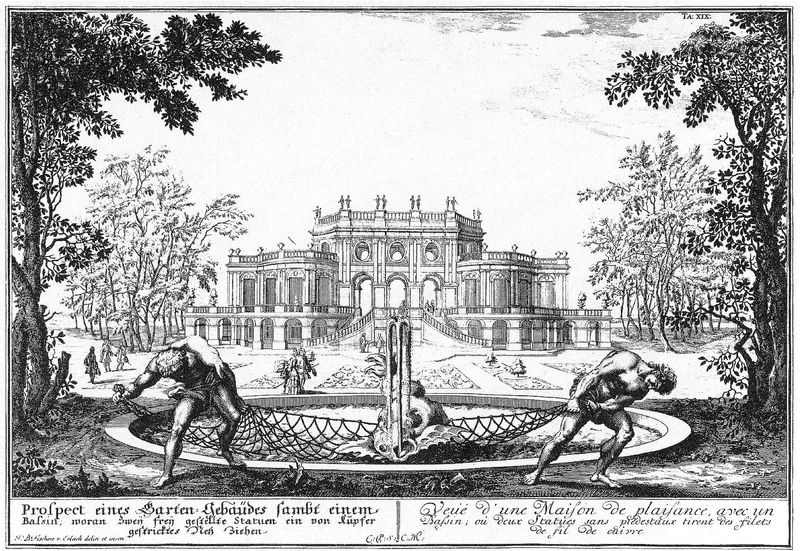
Titel: Entwurf zu einem Lusthaus auf komplexem Grundriss aus “Entwurf einer historischen Architektur”
Künstler: Johann Bernhard Fischer von Erlach
Schlagwörter: himmel, wasser, weiß, wolken, bäume, menschen, fenster, männer, schwarz, säulen, gebäude, park, schloss, barock, mühle, brunnen, bassin, garten, schrift, fischer, ziehen, figuren, treppe, aufgang, deutsch, bögen, palast, becken, druck, stich, text, französich, fisch, beete, freitreppe, netz, fischen, treppenaufgang, gartenanlage, prospekt, basin, grten, gebäufe